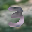
Label: 3